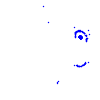
Particle: pion